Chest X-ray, PA view. Patient: 25 years old, sex M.
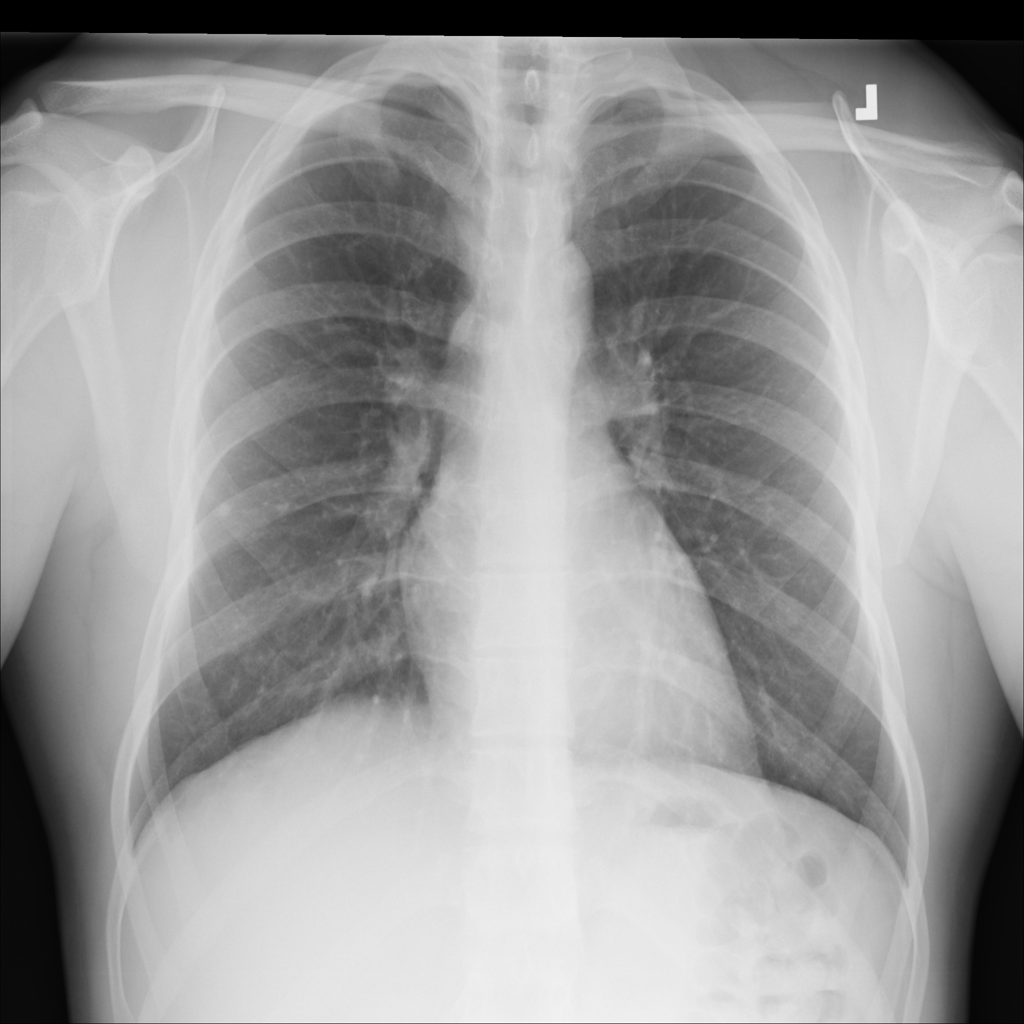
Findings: No Finding